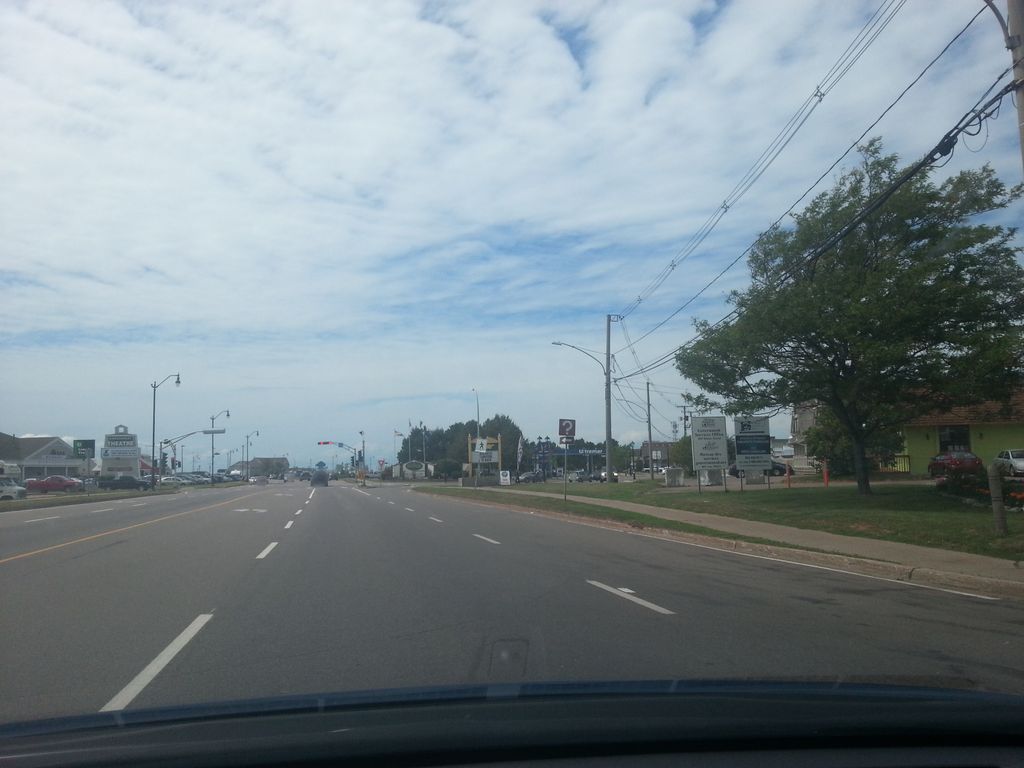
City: charlottetown